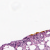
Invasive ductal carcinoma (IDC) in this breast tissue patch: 1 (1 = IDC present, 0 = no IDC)